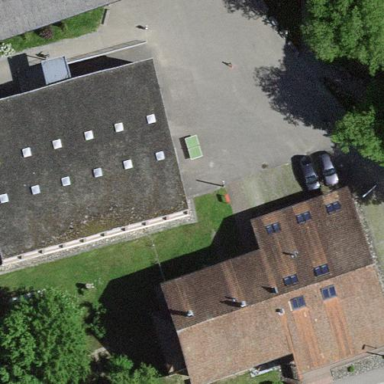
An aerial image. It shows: School building.